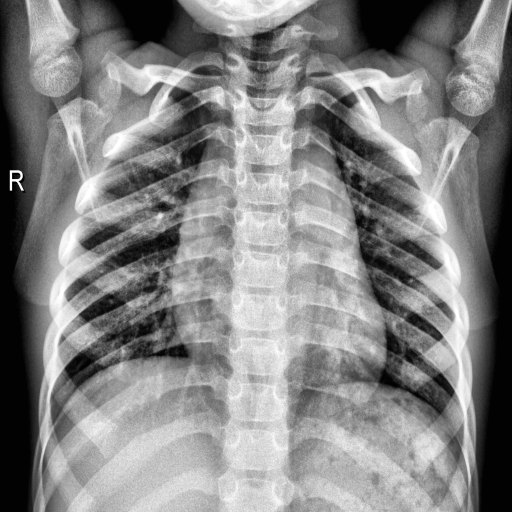
Finding: NORMAL